Question: What movie is listed?
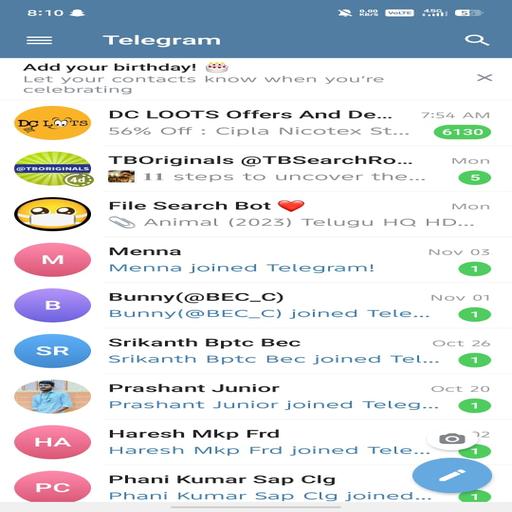
Answer: Animal (2023)